Field crop: maize
Growth stage: 2
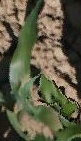
Species: maize